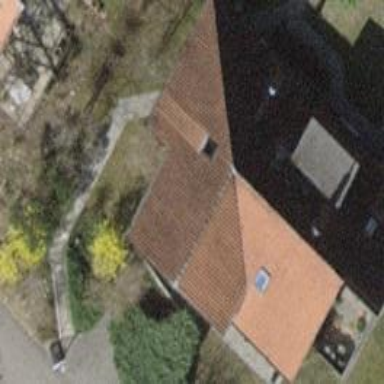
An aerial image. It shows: Detached building.